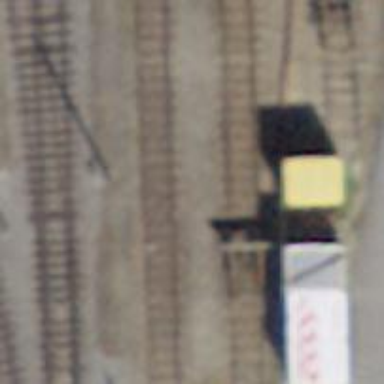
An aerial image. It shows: Abandoned railway yard.